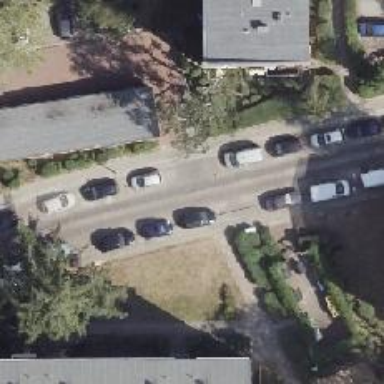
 with lane on the left and half on the kerb on the right."